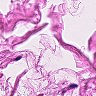
Metastatic tissue present: no